Question: I want to change this liferay logo to one of my own. How do i do it? I do not want to create a new theme, but make changes in the existing WELCOME theme of liferay.

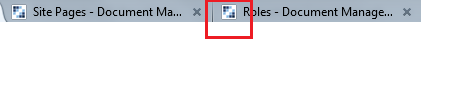
Answer: Just put your custom 'favicon.ico' file in the 'docroot/_diffs/images' folder of your theme, if you are working on one.
If you're not then create one using 'classic' as the so you don't need to customize it in any way to have the standard look and feel.